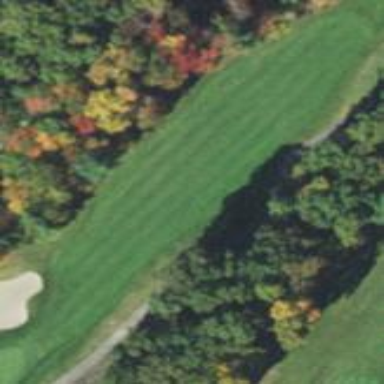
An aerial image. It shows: Grassy area designated as golf fairway.